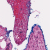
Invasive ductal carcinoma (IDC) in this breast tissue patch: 0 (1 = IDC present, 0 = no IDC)